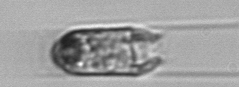
Label: Eutintinnus